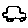
Label: car